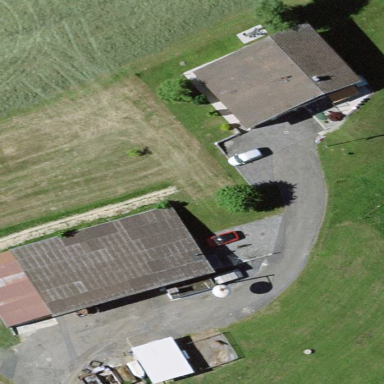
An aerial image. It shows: Farmyard area.